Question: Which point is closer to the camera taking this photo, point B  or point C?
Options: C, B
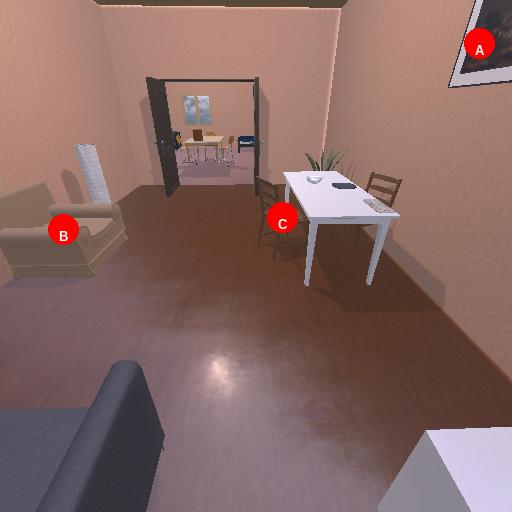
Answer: C